Chest X-ray. View position: AP
Patient age: 31
Patient sex: F
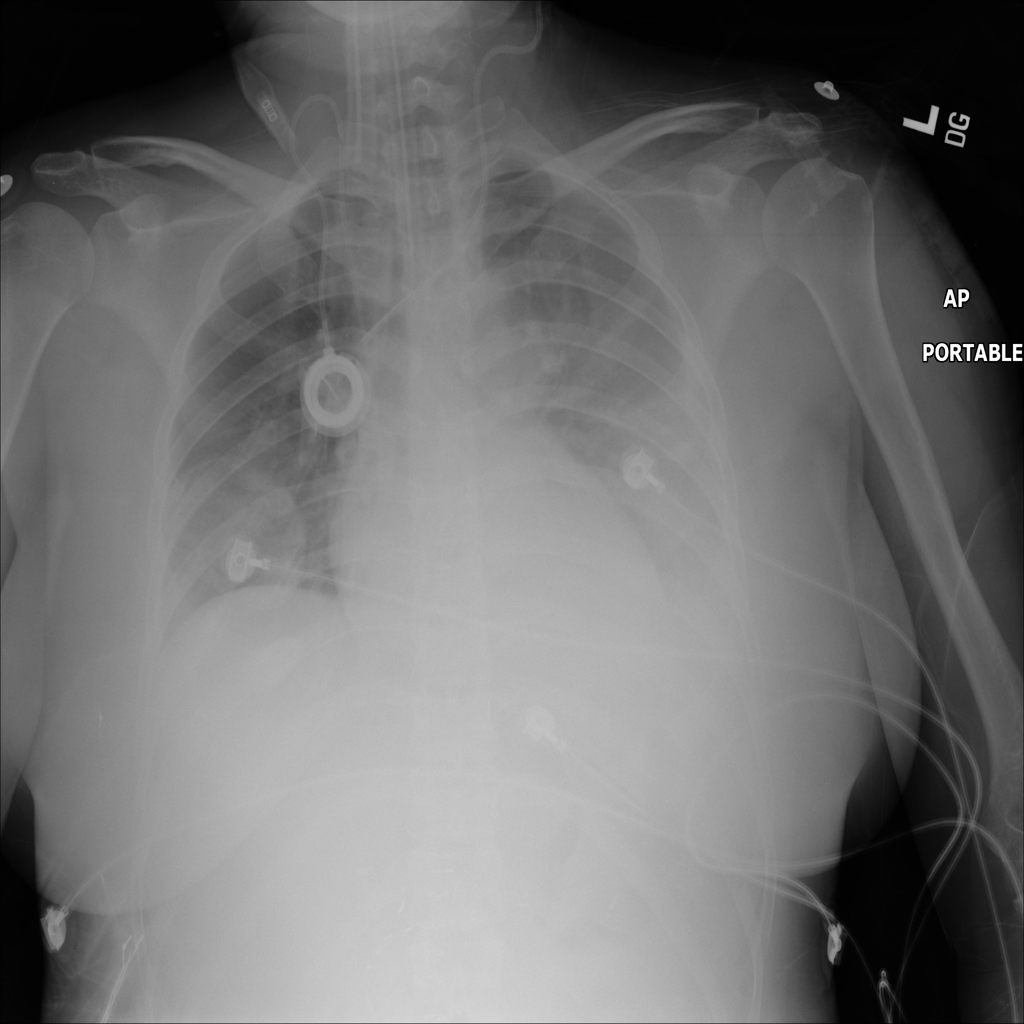
Finding: Pneumothorax